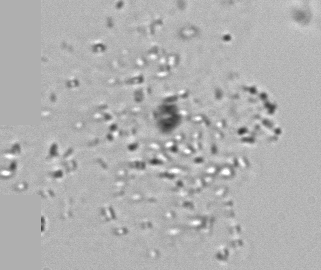
Label: Phaeocystis